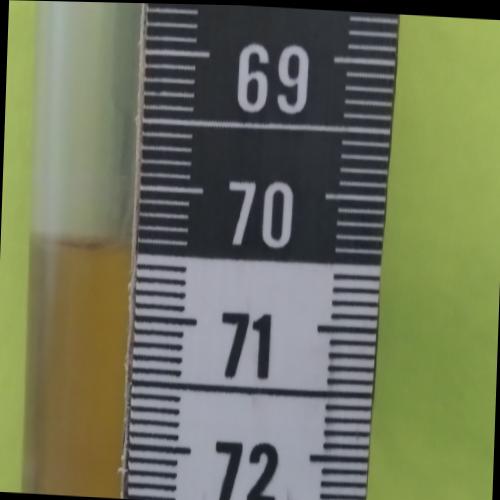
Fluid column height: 70.4 cm